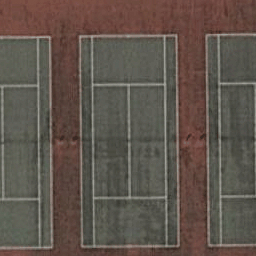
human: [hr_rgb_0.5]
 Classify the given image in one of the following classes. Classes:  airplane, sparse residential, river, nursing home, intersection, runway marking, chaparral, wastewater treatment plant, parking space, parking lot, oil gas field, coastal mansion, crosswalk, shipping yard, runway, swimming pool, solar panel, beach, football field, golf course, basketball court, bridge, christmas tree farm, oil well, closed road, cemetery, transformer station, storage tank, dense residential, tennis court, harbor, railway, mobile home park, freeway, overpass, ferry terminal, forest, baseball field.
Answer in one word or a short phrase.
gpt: tennis court